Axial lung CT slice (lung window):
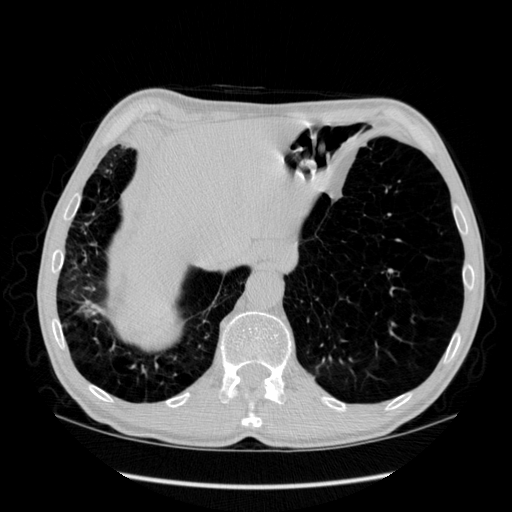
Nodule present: no